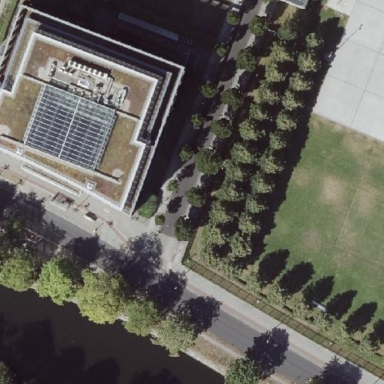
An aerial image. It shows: Office building with flat roof.